Question: I'm working on a kiosk style slideshow app. I have a 'UIScrollView' which shows the slides, and a factory class, which generates the slides. The "slides" themselves are 'UIViewController' subclasses, which are loaded out from XIB files and customized by the factory class. In my main view controller, I set up the scroll view and start a timer. The timer calls a "reload" method every N seconds, which handles the reload and call to the factory class.
The method that the factory class uses looks something like this:
'''
- (SlideViewController *)slideFromManagedObject:(Slide *)managedObject{
NSInteger slideType = [managedObject slideType];
switch(slideType){
case kSlideTypeA:
{
//
// configure arguments here
//
return [[SlideViewController alloc] initWithArgument:argument] autorelease];
break;
}
//
// More types here...
//
default:
break;
}
}
'''
I haven't yet gotten to the point of defining all of my cases, but the ones that are filled out seem to cause <URL>. If I add 'return [[[UIViewController alloc] init] autorelease];' right before the switch/case, I get no visible view, as expected, but I also don't see those memory increases. I'm not sure, but I suspect that it's the "C blocks" that I'm wrapping my slide generation code in.
Some things to note:
- When the app starts, I see the memory plateau from about 400 kilobytes to around double that. Then, when the slides progress, any of the slides whose generation code is contained in curly braces is called, the memory plateaus upwards again. - This behavior only seems to happen once per launch - when the app loops through all of the slides, the plateaus to_not_ happen again. if the app is backgrounded and then relaunched, the plateaus do occur again, consuming even memory.- When I left the app to run overnight, for about 10 hours and forty minutes, the memory usage had slowly climbed from about 1.44 megabytes to somewhere closer to 1.57 megabytes. I suspect that there are/were some other leaks in there that may have been fixed by my tweaking, but the main jump from about 800 kilobytes to somewhere between 1.4 and 1.5 megabytes is still an issue.
Instruments does not report any leaks, but the plateauing concerns me.
What could be causing the increased memory?
So I don't think it's the blocks, since using an if/else seems to do the same thing.
Here's a screenshot of the Allocations instrument running:

Where could possibly be holding on to these views?
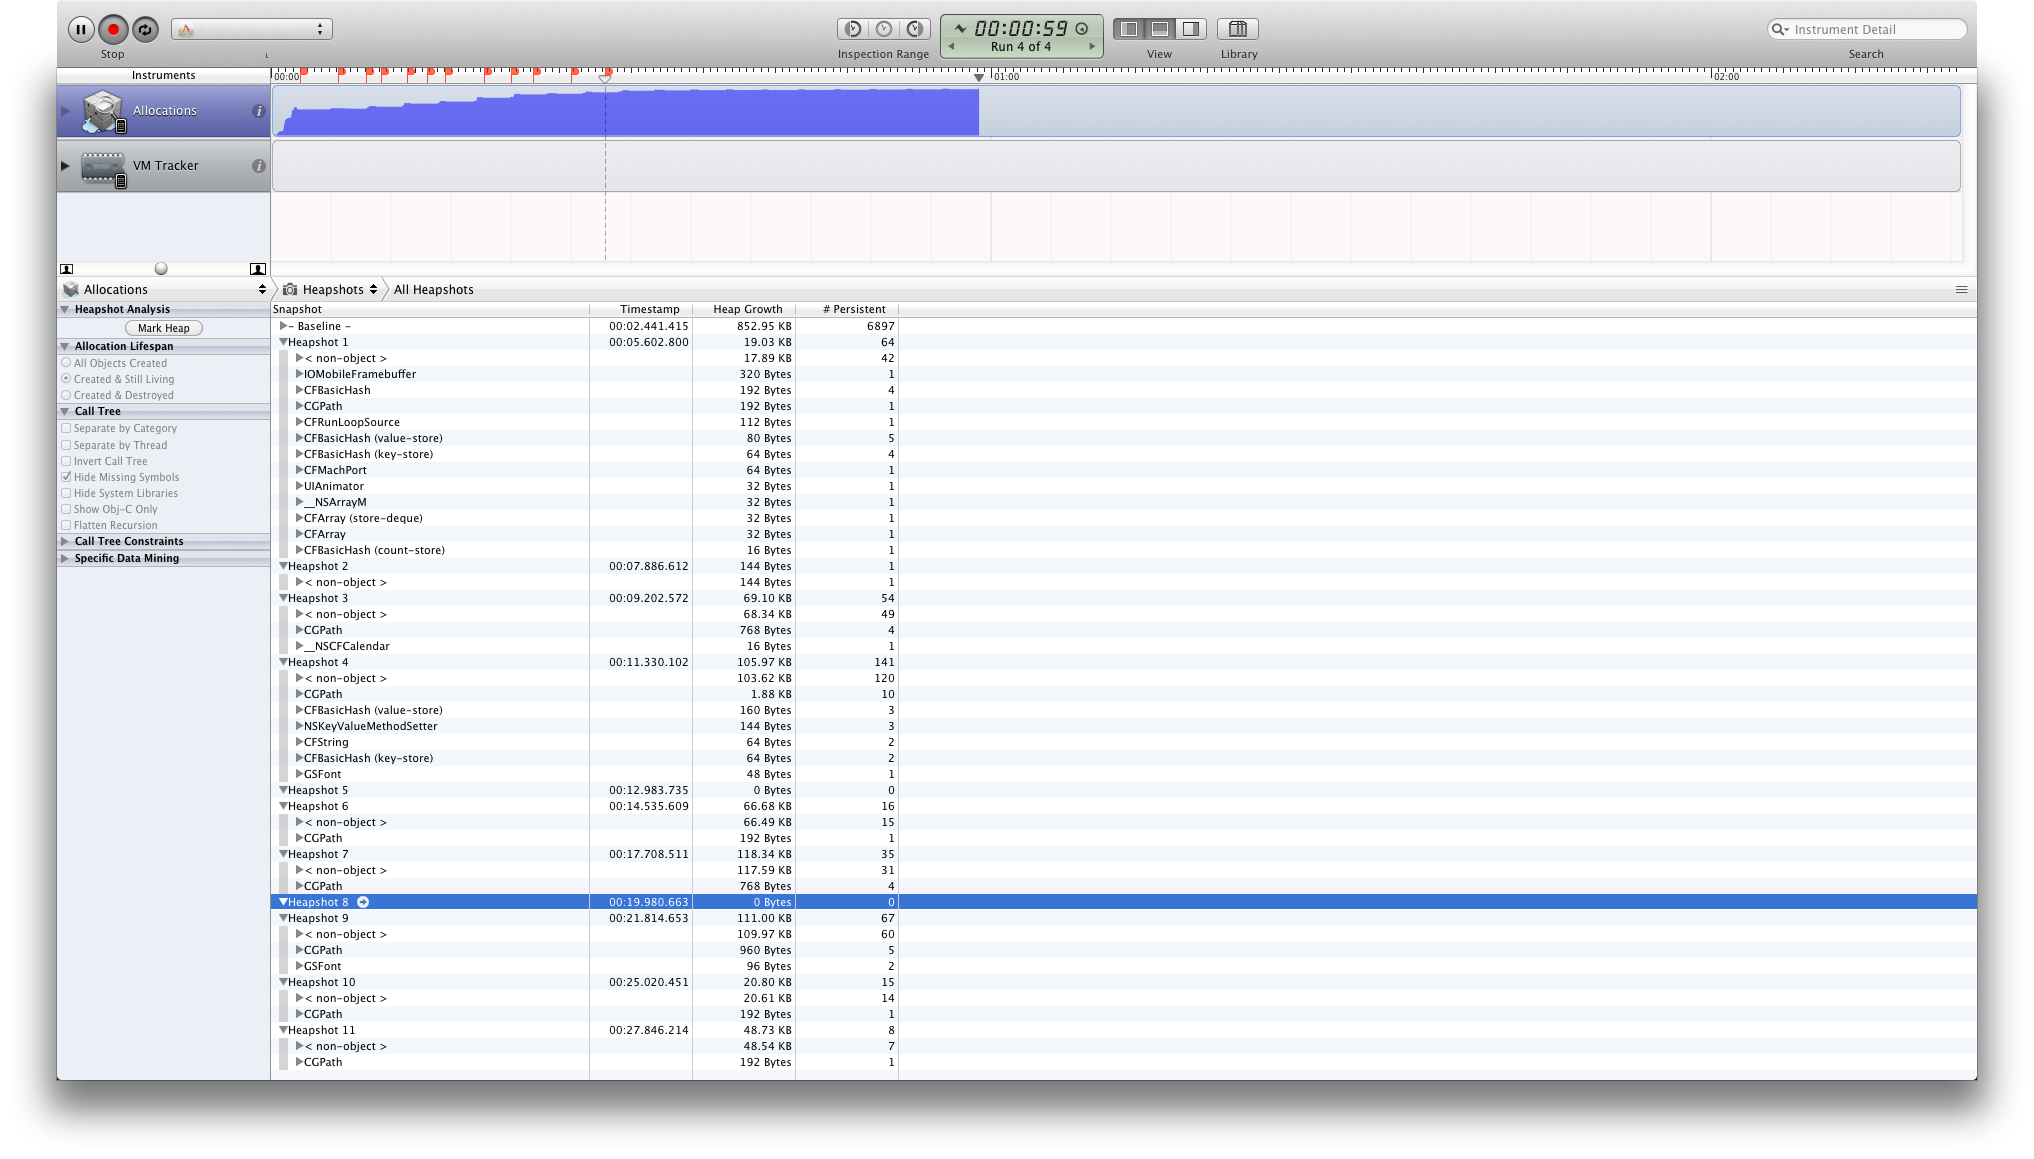
Answer: One possible explanation for what you are seeing is some caching that UIKit (I assume) is doing of your objects (don't know what they are, but I think of images mostly).
Caching is often used during transitions and for other internalities of UIKit.
UIKit empties its caches usually when a memory warning is received, so you could try and send one to see what happens. In actuality, I suspect that results of sending a memory warning will not be very easy to analyze, since all of your views are also unloaded, hence memory will go down forcibly. But you can try...
As to how sending a memory warning to the device (as opposed to the simulator), here you find an useful <URL>.